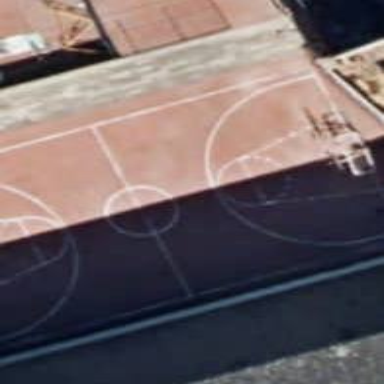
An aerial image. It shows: Basketball court on leisure land pitch.